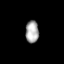
Tissue: lung
Cell type: Epithelial cells
Senescence score: 0.187
Nuclear area (px): 286
Mean DAPI intensity: 168.92